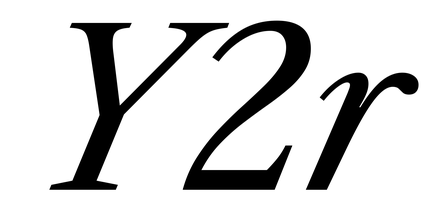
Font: LibreCaslonText-Italic_Italic